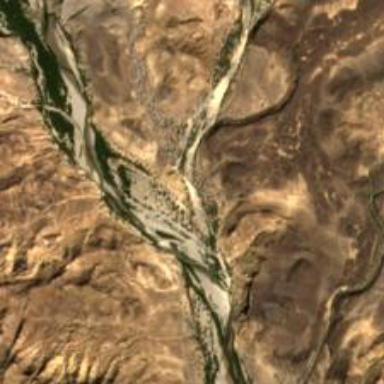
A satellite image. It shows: River flowing through picturesque valley.